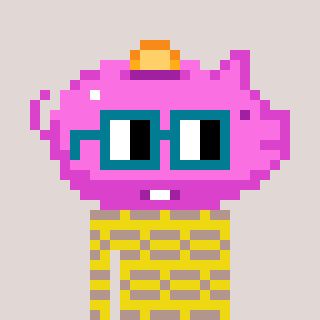
a pixel art character with square dark green glasses, a piggybank-shaped head and a yellow-colored body on a warm background